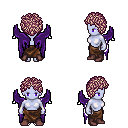
a pixel art fantasy rpg character, female body template, dark elf, purple skin, purple wings, robe skirt, white blonde curly afro hairstyle, maroon shoes, four views (front, back, left, right), 2x2 character sprite sheet, small pixel art, hard edges, no anti-aliasing